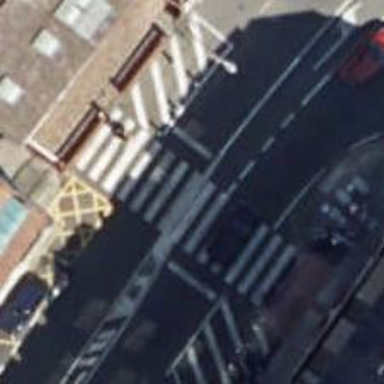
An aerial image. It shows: Marked crossing on the road.